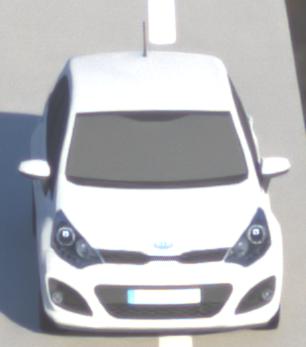
Make: KIA
Model: Rio 1.2
Detailed model: Rio (UB)
Model produced from: 2011/09
Model produced until: 2015/01
Doors: 3
Color: white
Road condition: dry road
Daytime: sunrise or sunset
Contrast: medium contrast